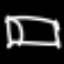
Label: bed